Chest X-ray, AP view. Patient: 55 years old, sex M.
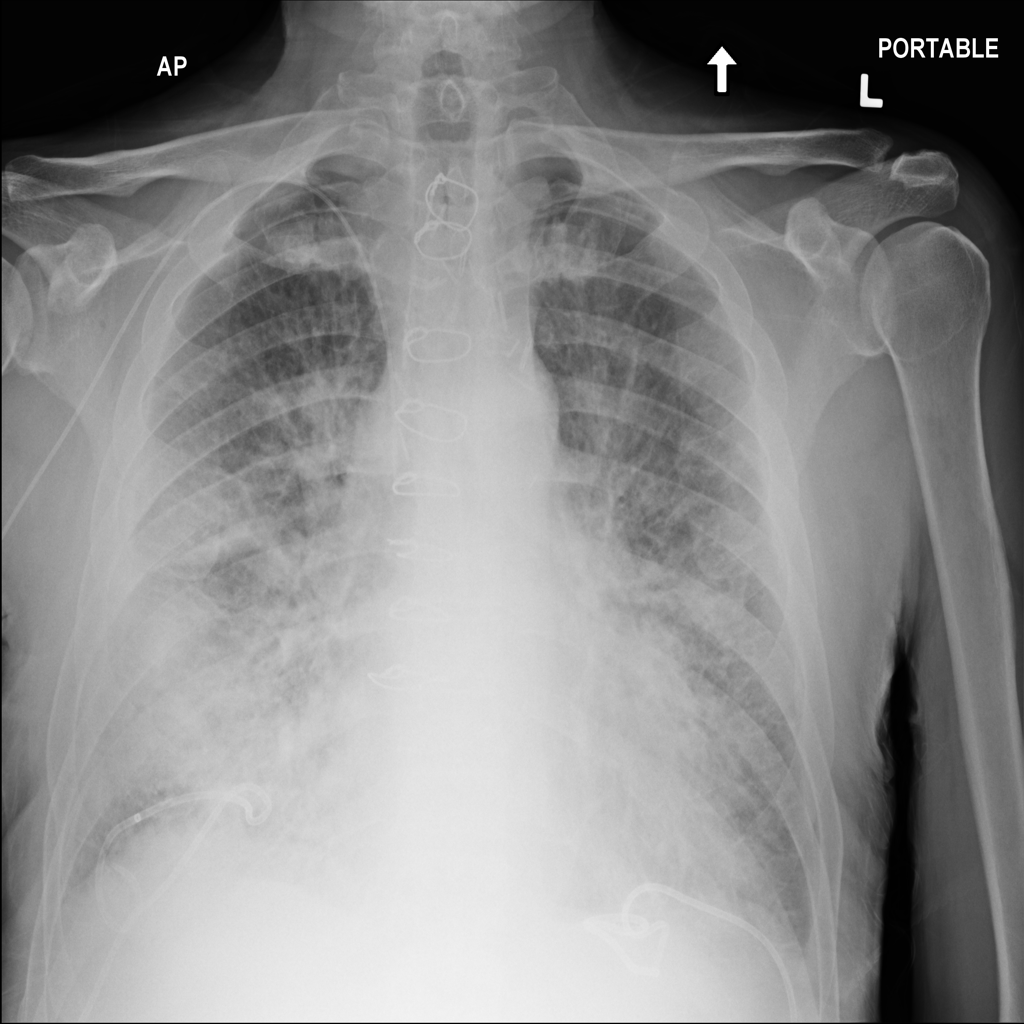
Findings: No Finding